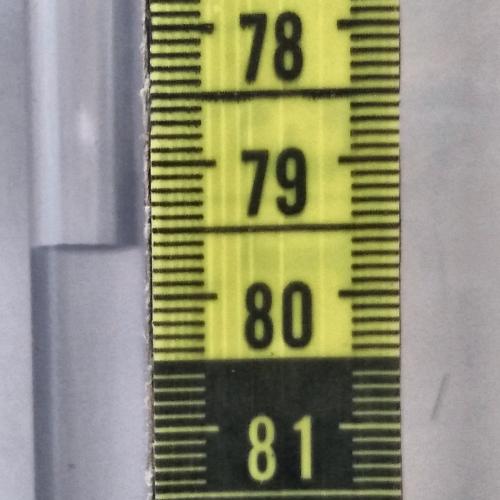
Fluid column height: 79.6 cm